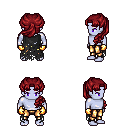
a pixel art fantasy rpg character, male body template, dark elf, purple skin, black tattered cape, gold greaves, brunette princess hairstyle, gold gloves, four views (front, back, left, right), 2x2 character sprite sheet, small pixel art, hard edges, no anti-aliasing